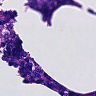
Metastatic tissue present: no